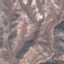
Land use / land cover: HerbaceousVegetation